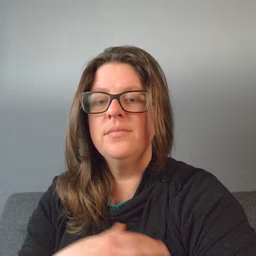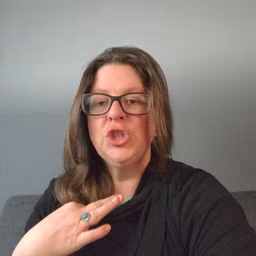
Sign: shirt